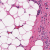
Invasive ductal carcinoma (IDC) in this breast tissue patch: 0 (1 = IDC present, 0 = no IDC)